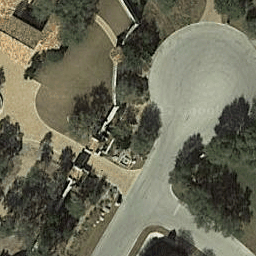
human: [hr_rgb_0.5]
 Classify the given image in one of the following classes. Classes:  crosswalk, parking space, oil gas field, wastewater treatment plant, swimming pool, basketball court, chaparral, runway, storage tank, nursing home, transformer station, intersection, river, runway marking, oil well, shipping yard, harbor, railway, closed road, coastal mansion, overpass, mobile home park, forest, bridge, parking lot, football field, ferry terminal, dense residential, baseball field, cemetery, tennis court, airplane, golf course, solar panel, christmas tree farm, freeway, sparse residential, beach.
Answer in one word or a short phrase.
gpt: closed road